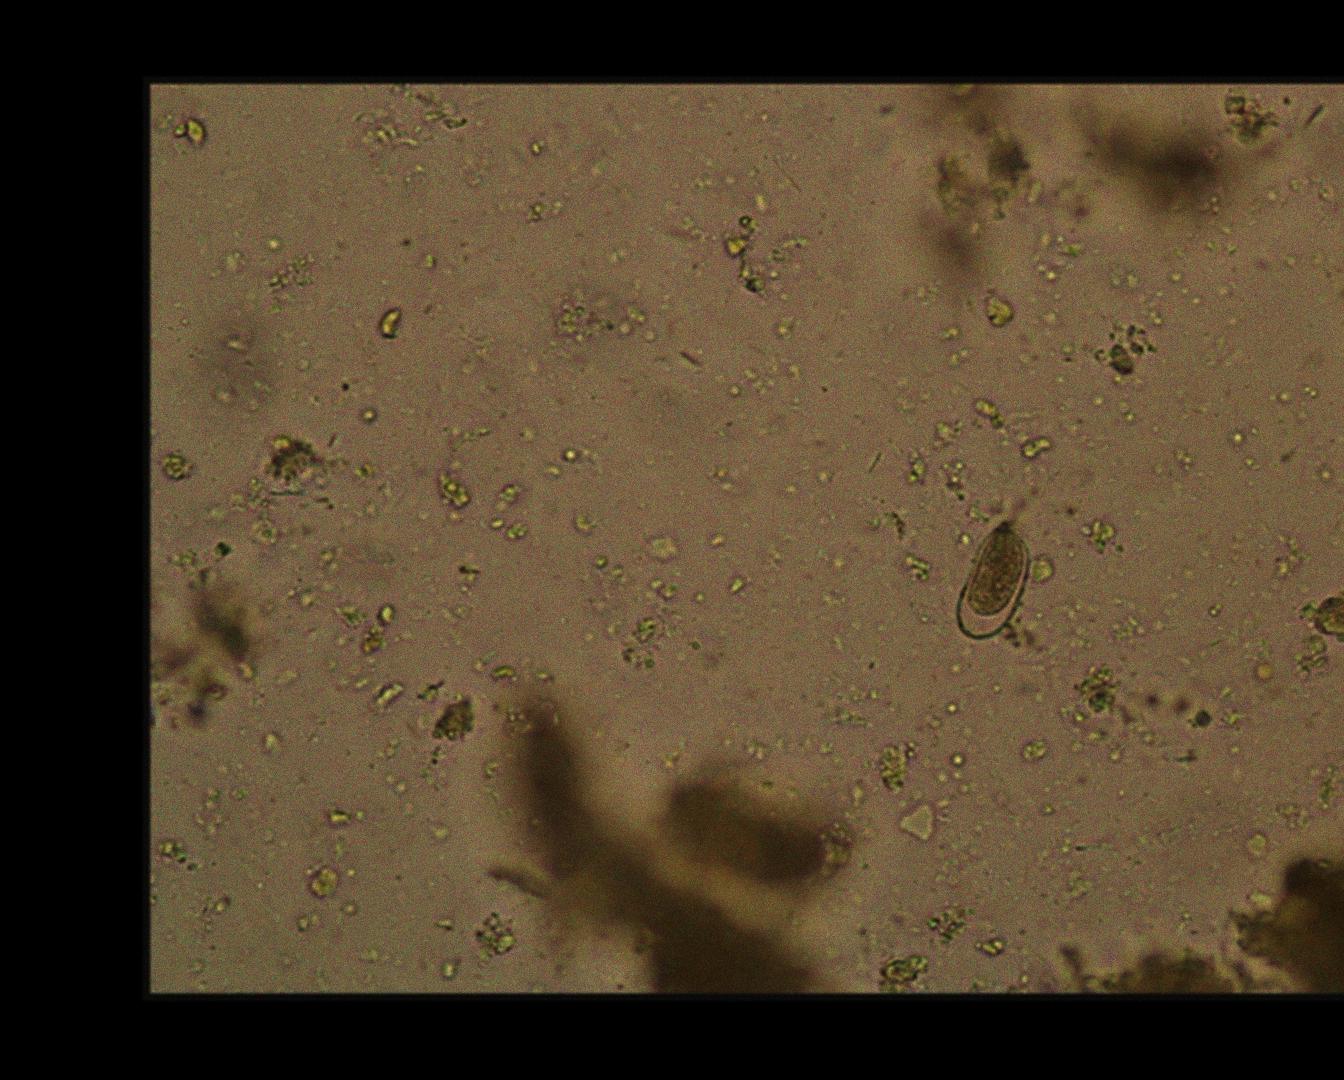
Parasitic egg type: Capillaria philippinensis